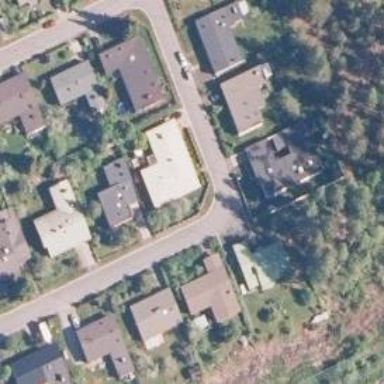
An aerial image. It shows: Residential road.